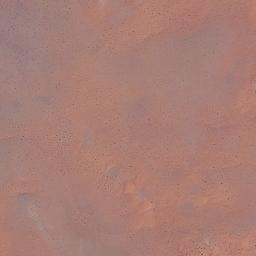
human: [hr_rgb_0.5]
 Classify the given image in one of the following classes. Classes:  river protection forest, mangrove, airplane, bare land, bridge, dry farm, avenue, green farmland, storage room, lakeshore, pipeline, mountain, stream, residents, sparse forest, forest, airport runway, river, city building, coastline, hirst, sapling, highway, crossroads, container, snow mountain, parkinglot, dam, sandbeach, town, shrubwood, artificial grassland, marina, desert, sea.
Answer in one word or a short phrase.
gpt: desert